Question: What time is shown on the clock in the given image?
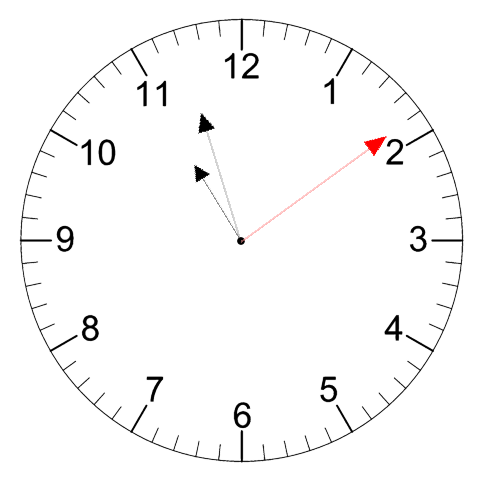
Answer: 10:57:09